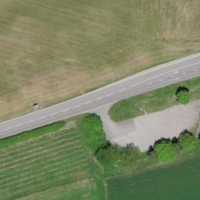
EUNIS habitat code: 56
Species observed at this site:
Hirundo rustica
Delichon urbicum